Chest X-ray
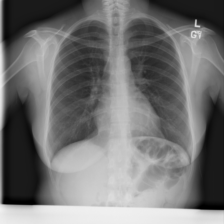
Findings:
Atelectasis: negative
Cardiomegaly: negative
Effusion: negative
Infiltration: negative
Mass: negative
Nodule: negative
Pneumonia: negative
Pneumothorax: negative
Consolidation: negative
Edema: negative
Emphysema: negative
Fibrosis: negative
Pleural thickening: negative
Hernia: negative